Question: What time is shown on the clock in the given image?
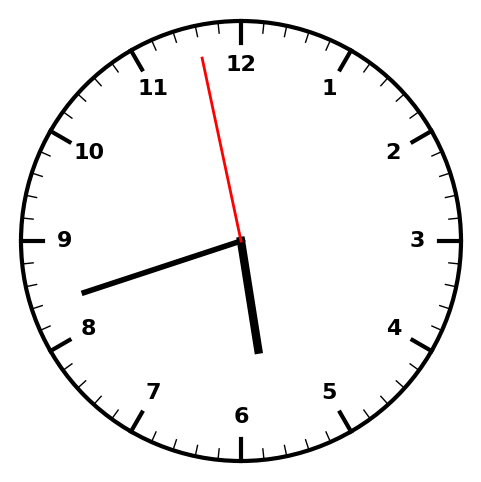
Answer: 05:41:58